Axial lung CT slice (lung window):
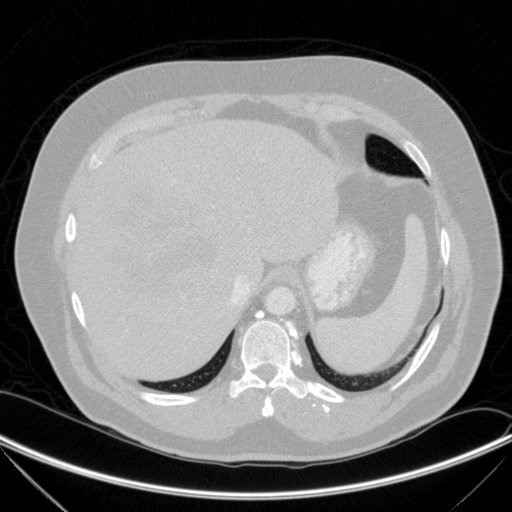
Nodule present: no